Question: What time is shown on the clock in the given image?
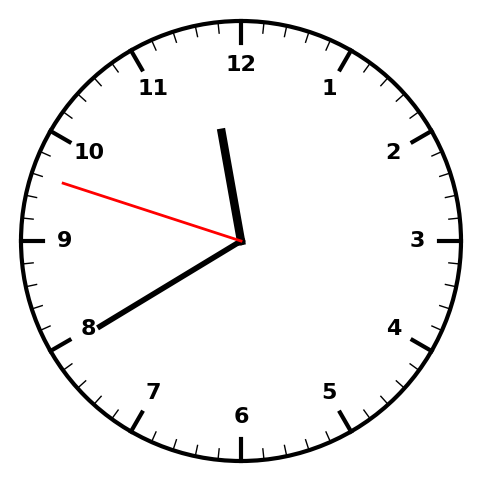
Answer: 11:39:48